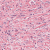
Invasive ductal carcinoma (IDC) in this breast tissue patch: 1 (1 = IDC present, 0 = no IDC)